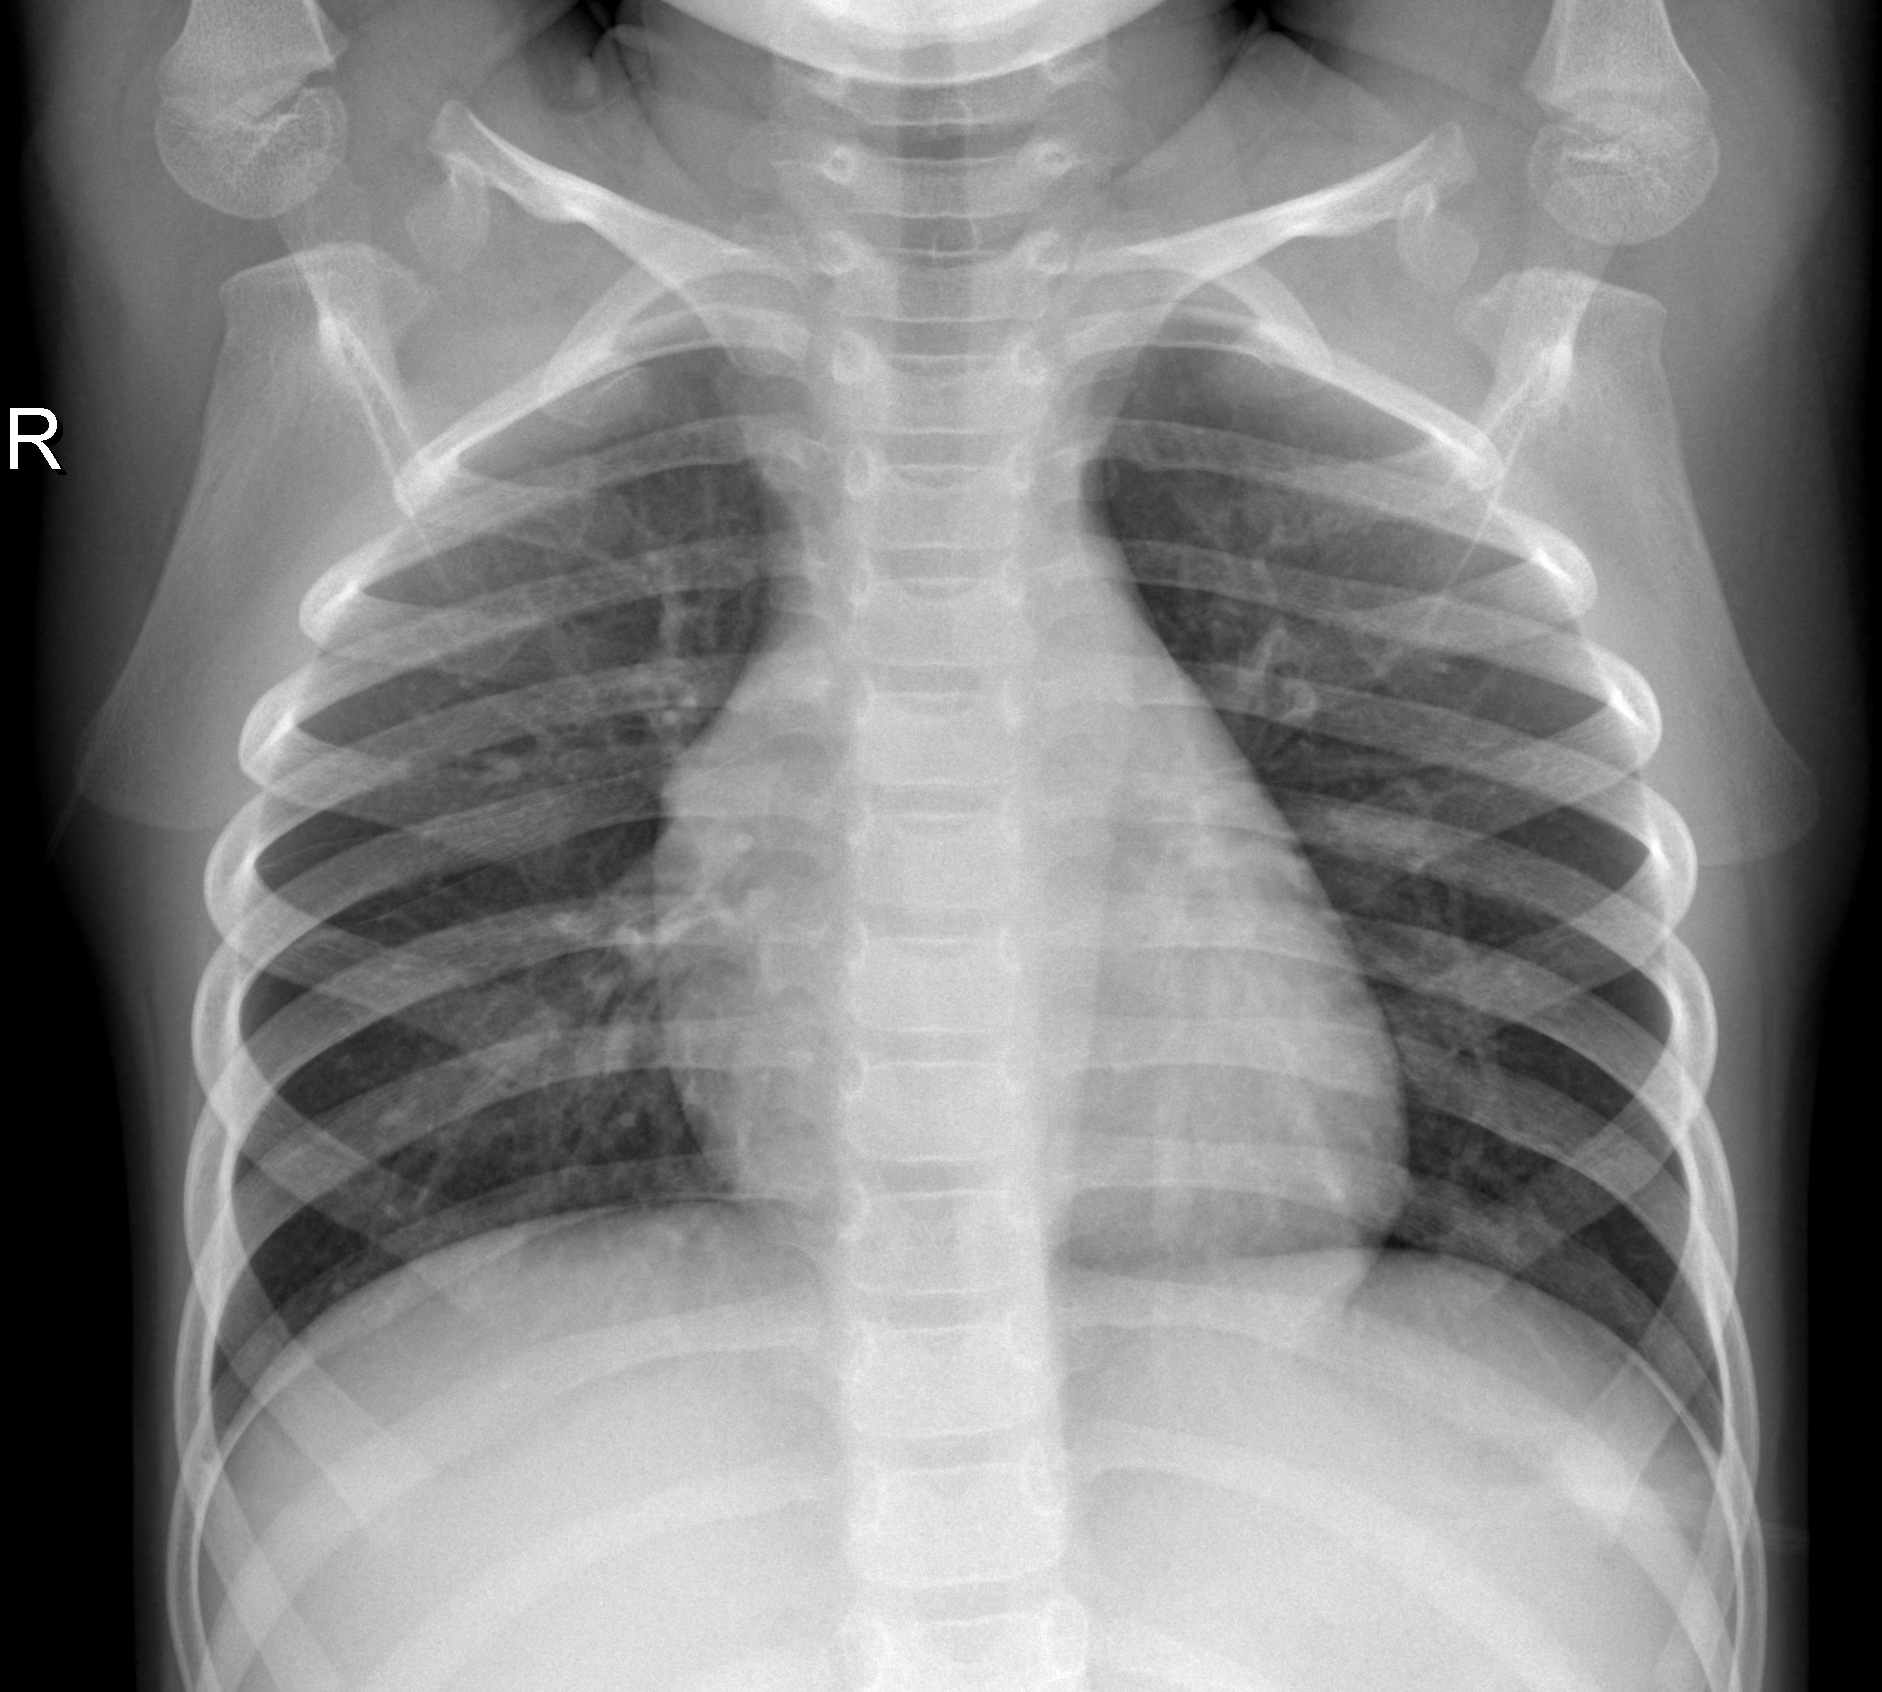
Diagnosis: NORMAL